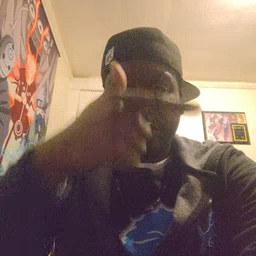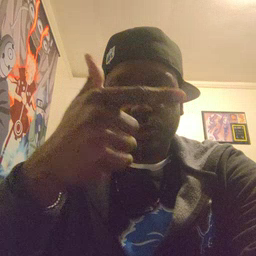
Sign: brother